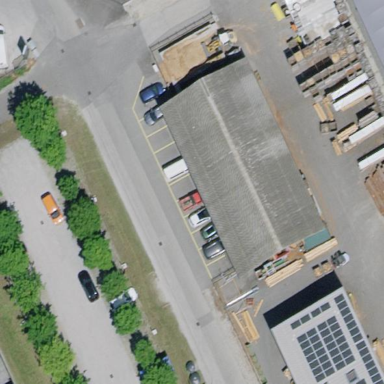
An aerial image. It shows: Parking lane area.